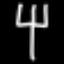
Label: fork